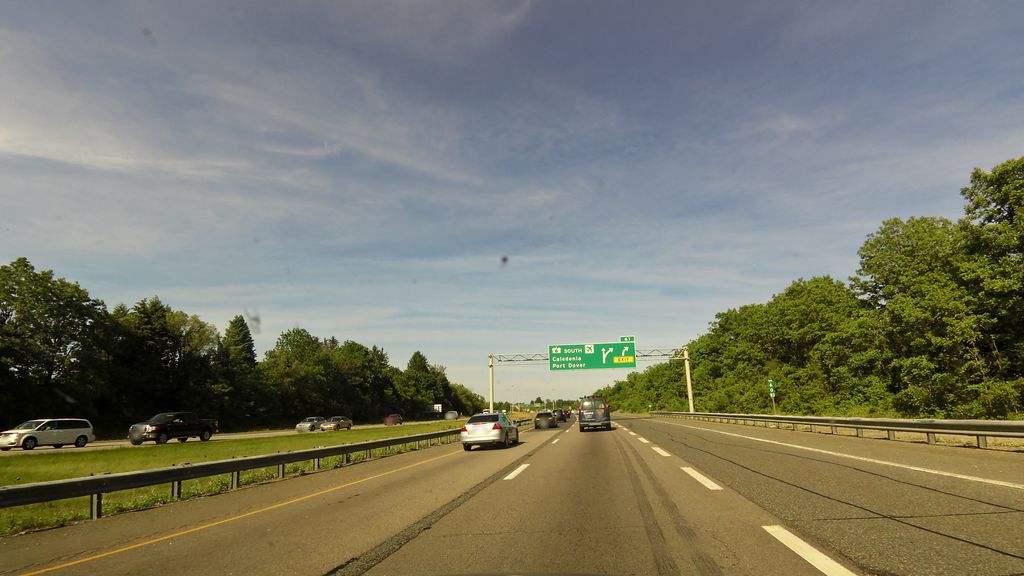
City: hamilton